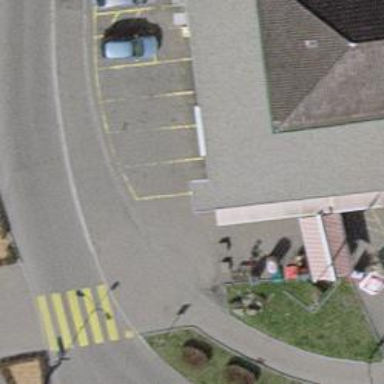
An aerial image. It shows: Post box.